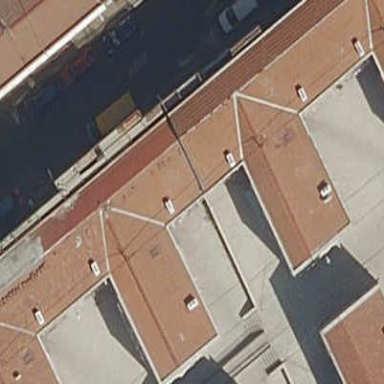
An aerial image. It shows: Part of building.